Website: walmart
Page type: account-selection
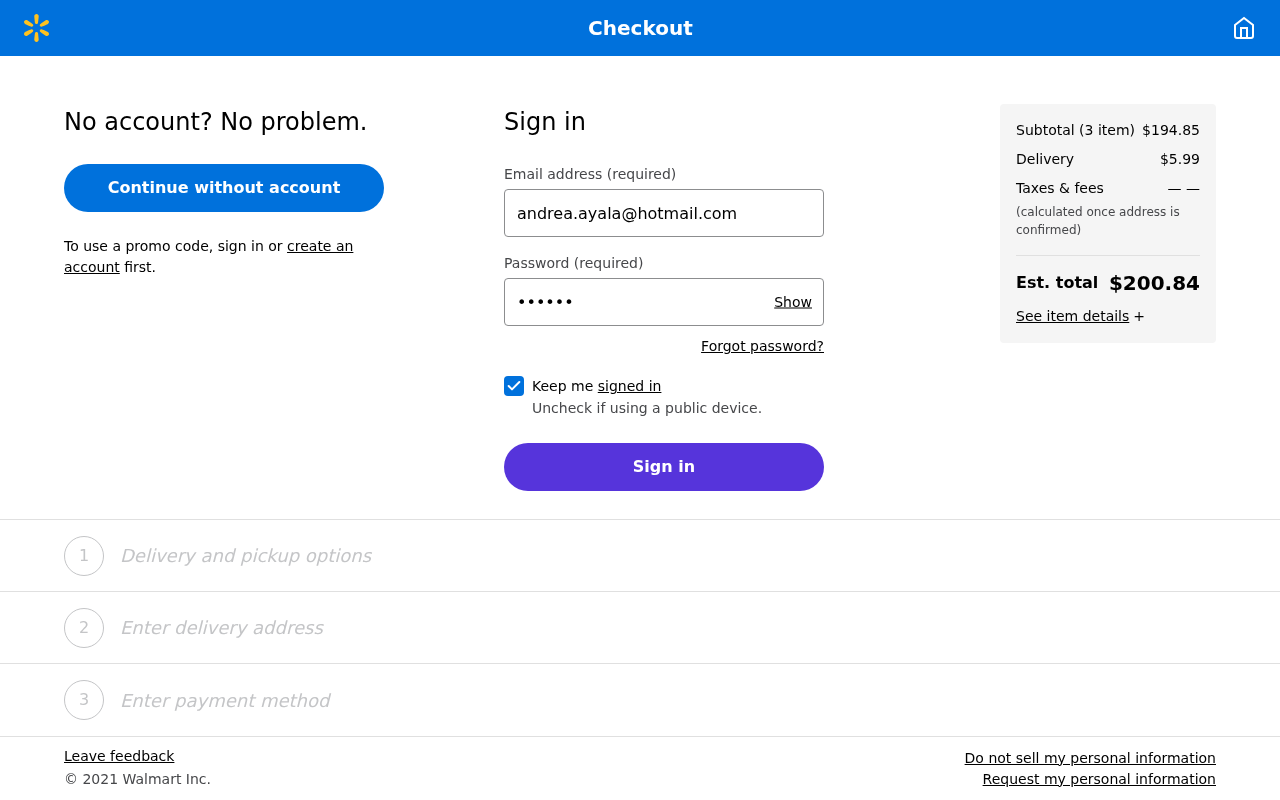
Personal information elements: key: PII_EMAIL
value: andrea.ayala@hotmail.com
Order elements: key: ORDER_NUM_ITEMS
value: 3
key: ORDER_SUBTOTAL
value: $194.85
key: ORDER_SHIPPING_COST
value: $5.99
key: ORDER_TOTAL
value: $200.84